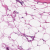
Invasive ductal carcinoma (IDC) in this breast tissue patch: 0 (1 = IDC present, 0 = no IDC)